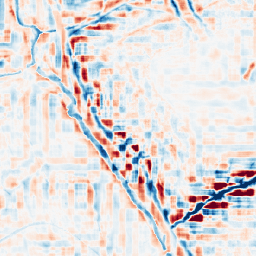
Category: wavelet
Decomposition family: wavelet_reverse_biorthogonal
Decomposition parameters: wavelet: rbio3.5
level: 4
Upsampling method: quadratic
Upsampling parameters: scale: 8
Upsampling scale: 8